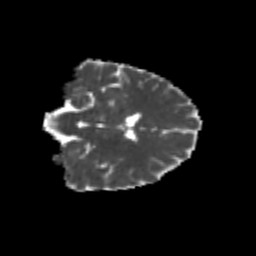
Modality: MD
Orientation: coronal
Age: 22
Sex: female
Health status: healthy
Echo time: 0.074 s